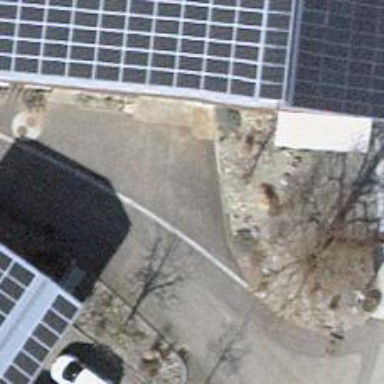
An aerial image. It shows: Charging station.